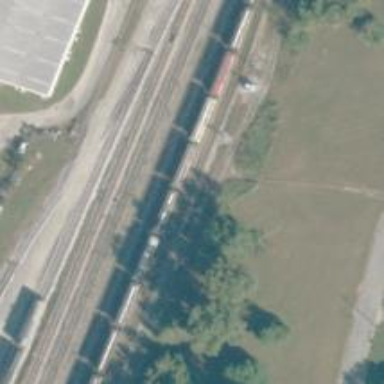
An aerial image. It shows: Railway track.